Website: macys
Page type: customer-info-address
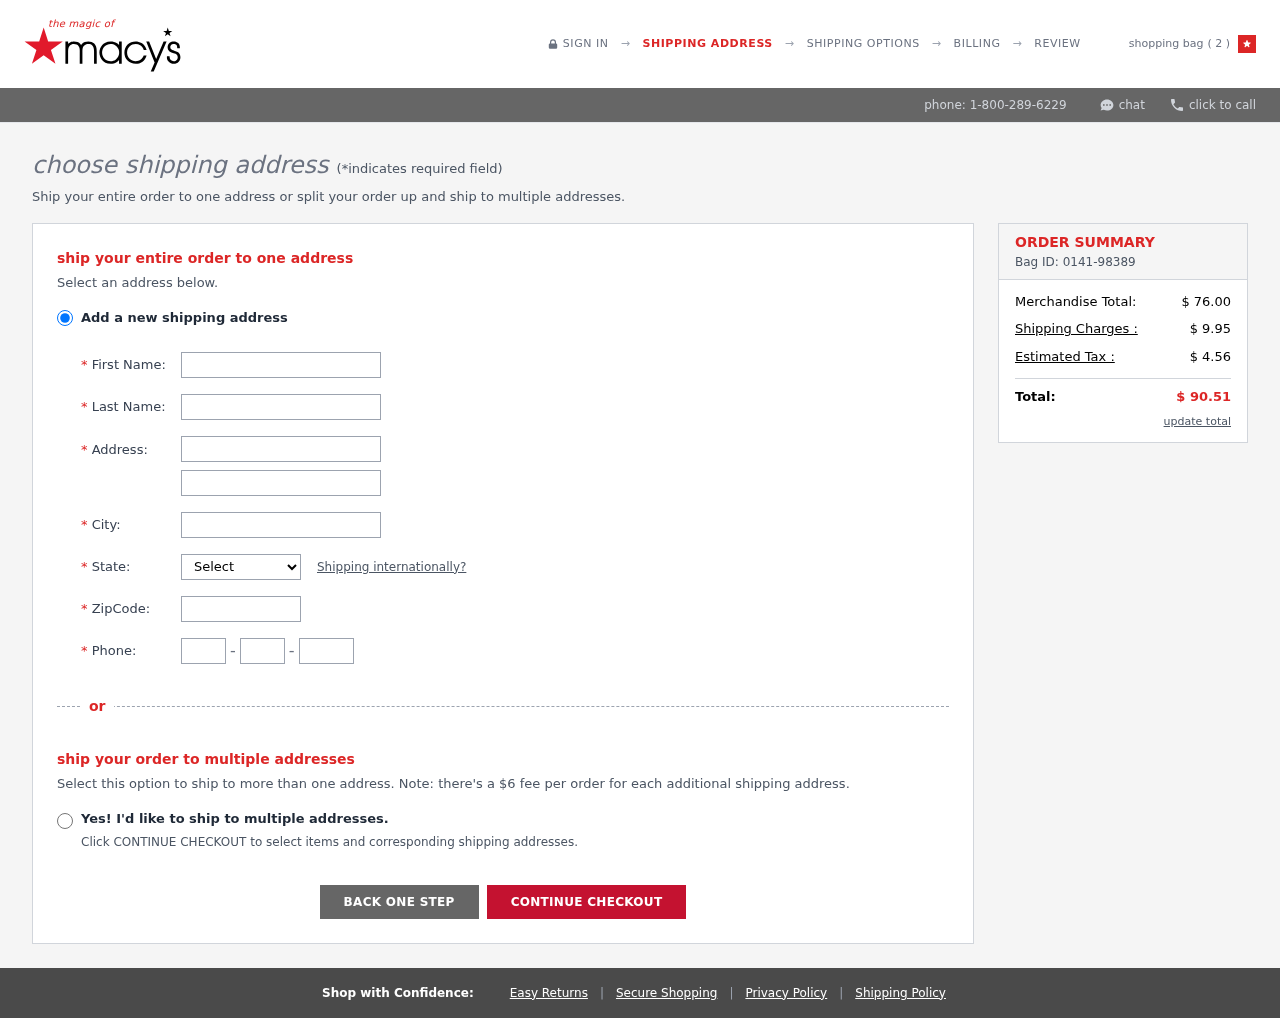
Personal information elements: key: PII_CITY
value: South Melissachester
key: PII_FIRSTNAME
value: Michael
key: PII_LASTNAME
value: Vaughn
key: PII_PHONE_AREA
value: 937
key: PII_PHONE_PREFIX
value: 332
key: PII_PHONE_SUFFIX
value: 0935
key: PII_POSTCODE
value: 56990
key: PII_STATE_ABBR
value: WV
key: PII_STREET
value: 957 Samuel Springs Suite 948
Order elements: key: ORDER_NUM_ITEMS
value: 2
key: ORDER_ID
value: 0141-98389
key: ORDER_SUBTOTAL
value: $ 76.00
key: ORDER_SHIPPING_COST
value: $ 9.95
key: ORDER_TAX
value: $ 4.56
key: ORDER_TOTAL
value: $ 90.51